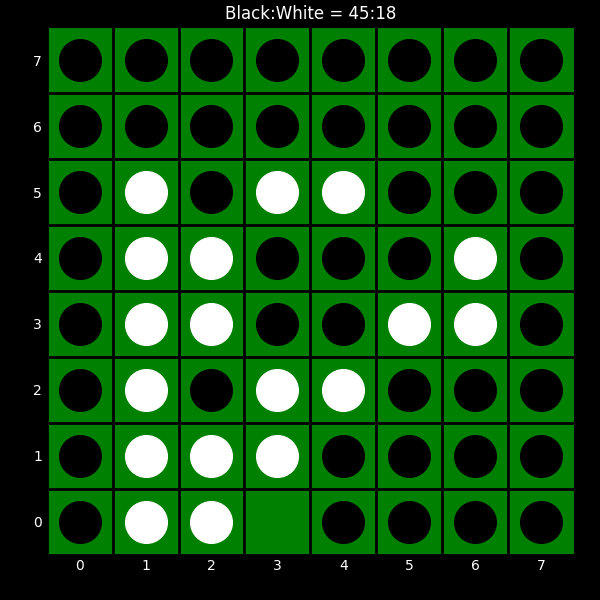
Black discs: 45
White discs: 18